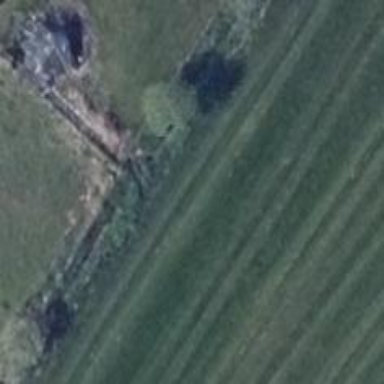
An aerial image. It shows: Culvert tunnel.